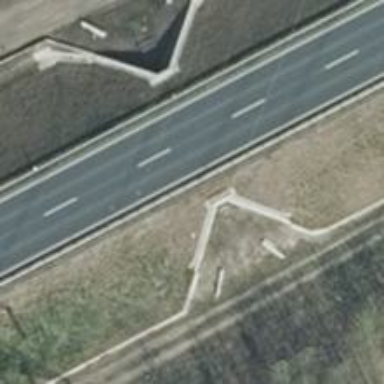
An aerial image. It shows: Wildlife crossing in the form of culvert tunnel.